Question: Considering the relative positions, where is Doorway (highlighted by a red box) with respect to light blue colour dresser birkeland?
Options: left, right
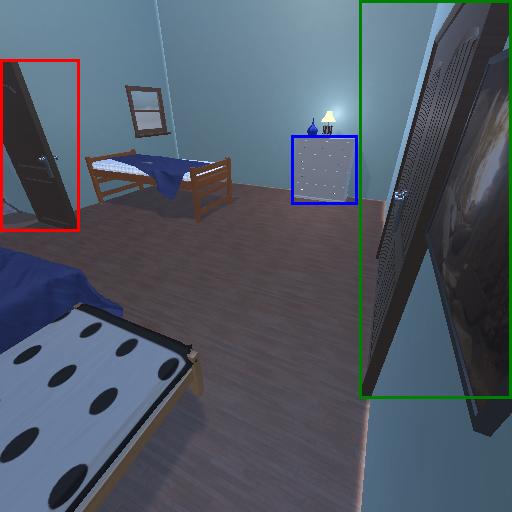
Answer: left